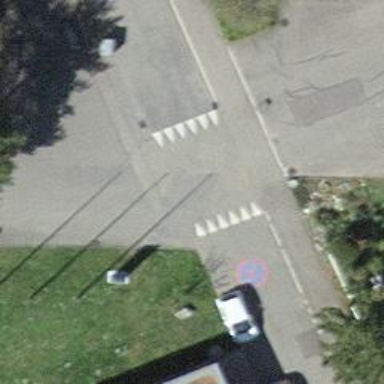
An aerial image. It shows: Traffic calming hump on the road.